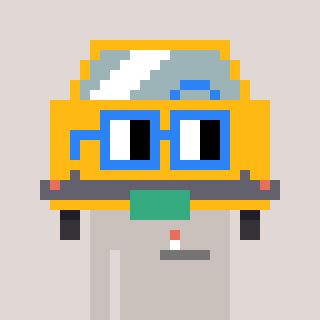
a pixel art character with square blue glasses, a taxi-shaped head and a foggrey-colored body on a warm background